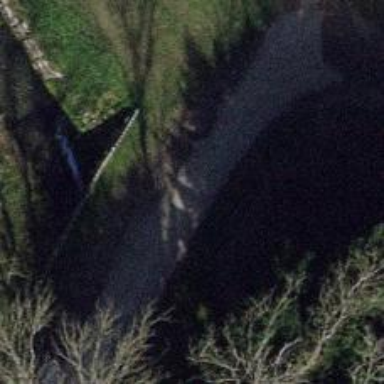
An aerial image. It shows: Track road on bridge with grade 1 track type.